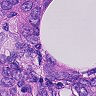
Metastatic tissue present: yes